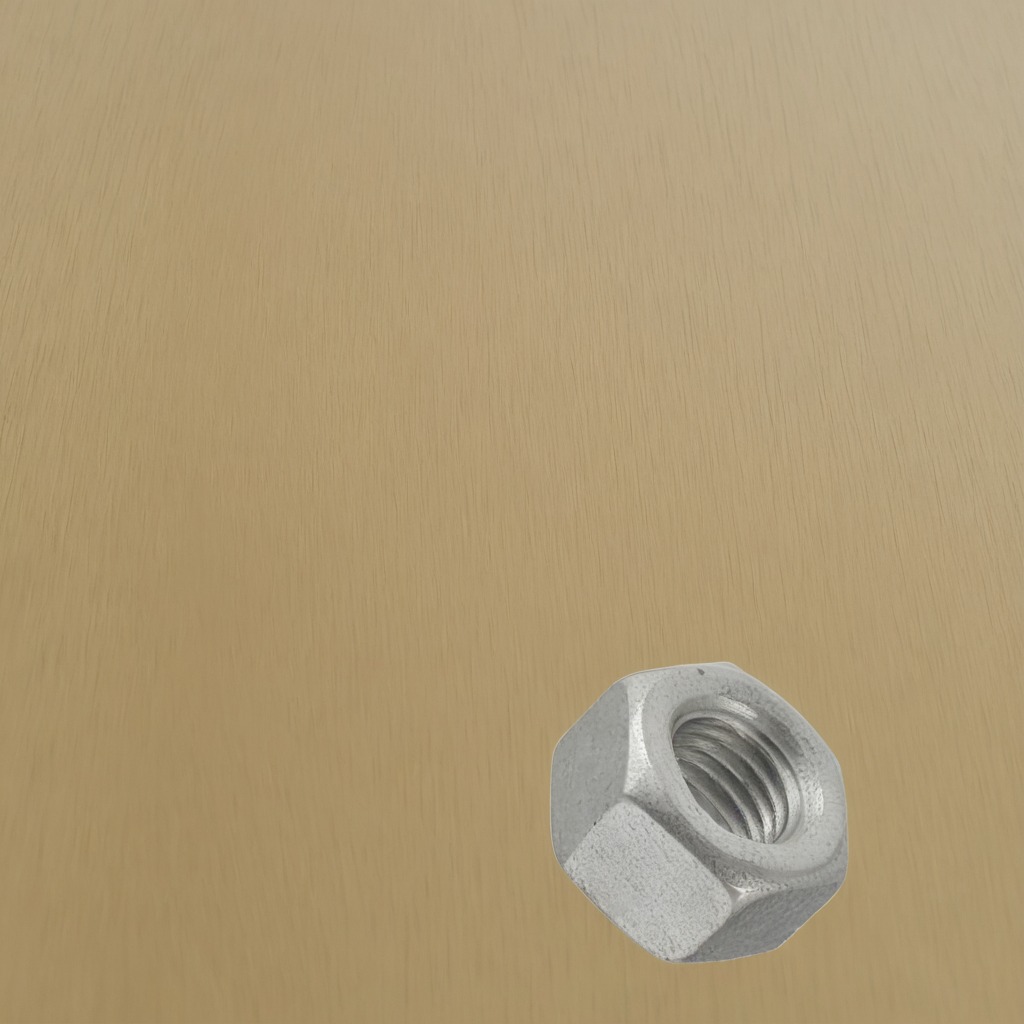
A metal nut lies on the plywood surface in a paint workshop lit by afternoon window light.